Question: I'm just starting out in Java, and only ever used PHP before - finding it hard to get my head round the object-orientated thing. I am using the Eclipse IDE.
I am trying to make a program that will tell you your weight on another planet - seems simple enough
All I have done so far is make half the interface in Swing (is that what it's called?)
Sometimes I run it, and it comes up as I would expect, with the title, textboxes etc....
other times (when absolutely no changes have been made), it just comes up with a blank screen

The image shows what it looks like when it is working. When it's not working, there are just no objects. It works about 20% of the time.
I have no idea why this is, and I'm probably just being really thick, sorry if this is a stupid question, but how can I fix this problem, what's wrong with my code?
'''
package calc;
import javax.swing.*;
import java.awt.*;
public class View extends JFrame {
static String titleText = "Calculate your Mass on another Plannet";
public View(){
super(titleText);
setSize(500,400);
setDefaultCloseOperation(JFrame.EXIT_ON_CLOSE);
setVisible(true);
FlowLayout flo = new FlowLayout();
setLayout(flo);
JPanel inputData = new JPanel();
//Labels
JLabel lblTitle = new JLabel (titleText, JLabel.CENTER);
lblTitle.setFont(new Font("Arial", Font.BOLD, 24));
JLabel lblInputMass = new JLabel ("Weight", JLabel.LEFT);
JLabel lblInputUnits = new JLabel("Units");
//Input Boxes and Lists
JTextField txtInputMass = new JTextField(5);
JComboBox<Object> comInputUnits;
String arrUnits[] = {"Kilos", "Stone", "Pounds"};
comInputUnits = new JComboBox<Object>(arrUnits);
comInputUnits.setSelectedIndex(1);
//Buttons
JButton btnCalculate = new JButton("Calculate");
//Append objects
add(lblTitle);
inputData.add(lblInputMass);
inputData.add(txtInputMass);
inputData.add(lblInputUnits);
inputData.add(comInputUnits);
inputData.add(btnCalculate);
add(inputData);
}
/**
* @param args
*/
public static void main(String[] args) {
View sal = new View();
}
}
'''
Sorry it's quite a long question, and I'd be so grateful to any suggestions or answers,
as I said, I know barley anything about Java, and am just starting out - thank you :)
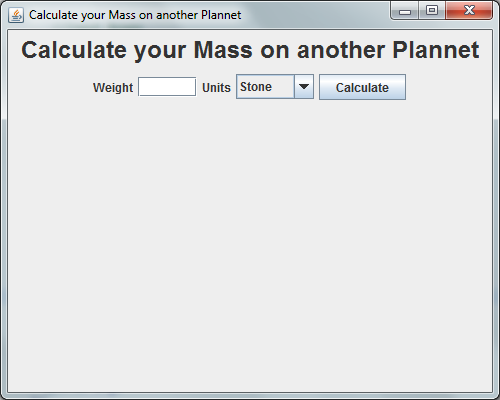
Answer: You should
- <URL>'-
The '<Object>' that "Eclipse made you add" are called generic types. Read the <URL>.